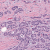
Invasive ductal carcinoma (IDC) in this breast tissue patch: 1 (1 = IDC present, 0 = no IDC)